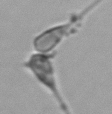
Label: Asterionellopsis_glacialis